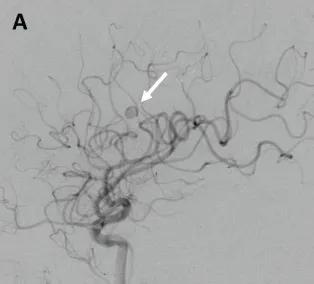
Delayed pseudoaneurysm formation. Left internal carotid angiogram demonstrating a left anterior parietal MCA branch pseudoaneurysm (white arrow).
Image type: radiology (x_ray)